Question: I'm having a bug really really weird with Java here!
I have a 'LinkedList' with size three and when I compare it with zero it is evaluated as 'True'!
Why for god's sake does this happen!?
The code:
'''
long depth = 0;
long initial = System.currentTimeMillis();
OthelloStateNode root = new OthelloStateNode(_state);
List<OthelloStateNode> children = root.generateChildren();
System.out.println("SIZE: " + children.size());
if (children.isEmpty()) {
return null;
}
'''
The generateChildren() function:
'''
public List<OthelloStateNode> generateChildren() {
// expand children, if necessary
if (children == null) {
children = new LinkedList<>();
for (OthelloMove move : state.generateMoves()) {
OthelloStateNode child = new OthelloStateNode(state.applyMoveCloning(move));
child.movement = move;
child.parent = this;
children.add(child);
}
}
return children;
}
'''
The output of the 'println' is "SIZE: 3"! There is no reason for it to be 'True'.
Apparently, if I remove the 'System.currentTimeMillis()' it works correctly... But it shouldn't be related with the question if 3 is equal to 0 or not, should it?
Does someone there knows something about this?
Here is the code, if you want to download and test if it also happens in your machine: <URL>

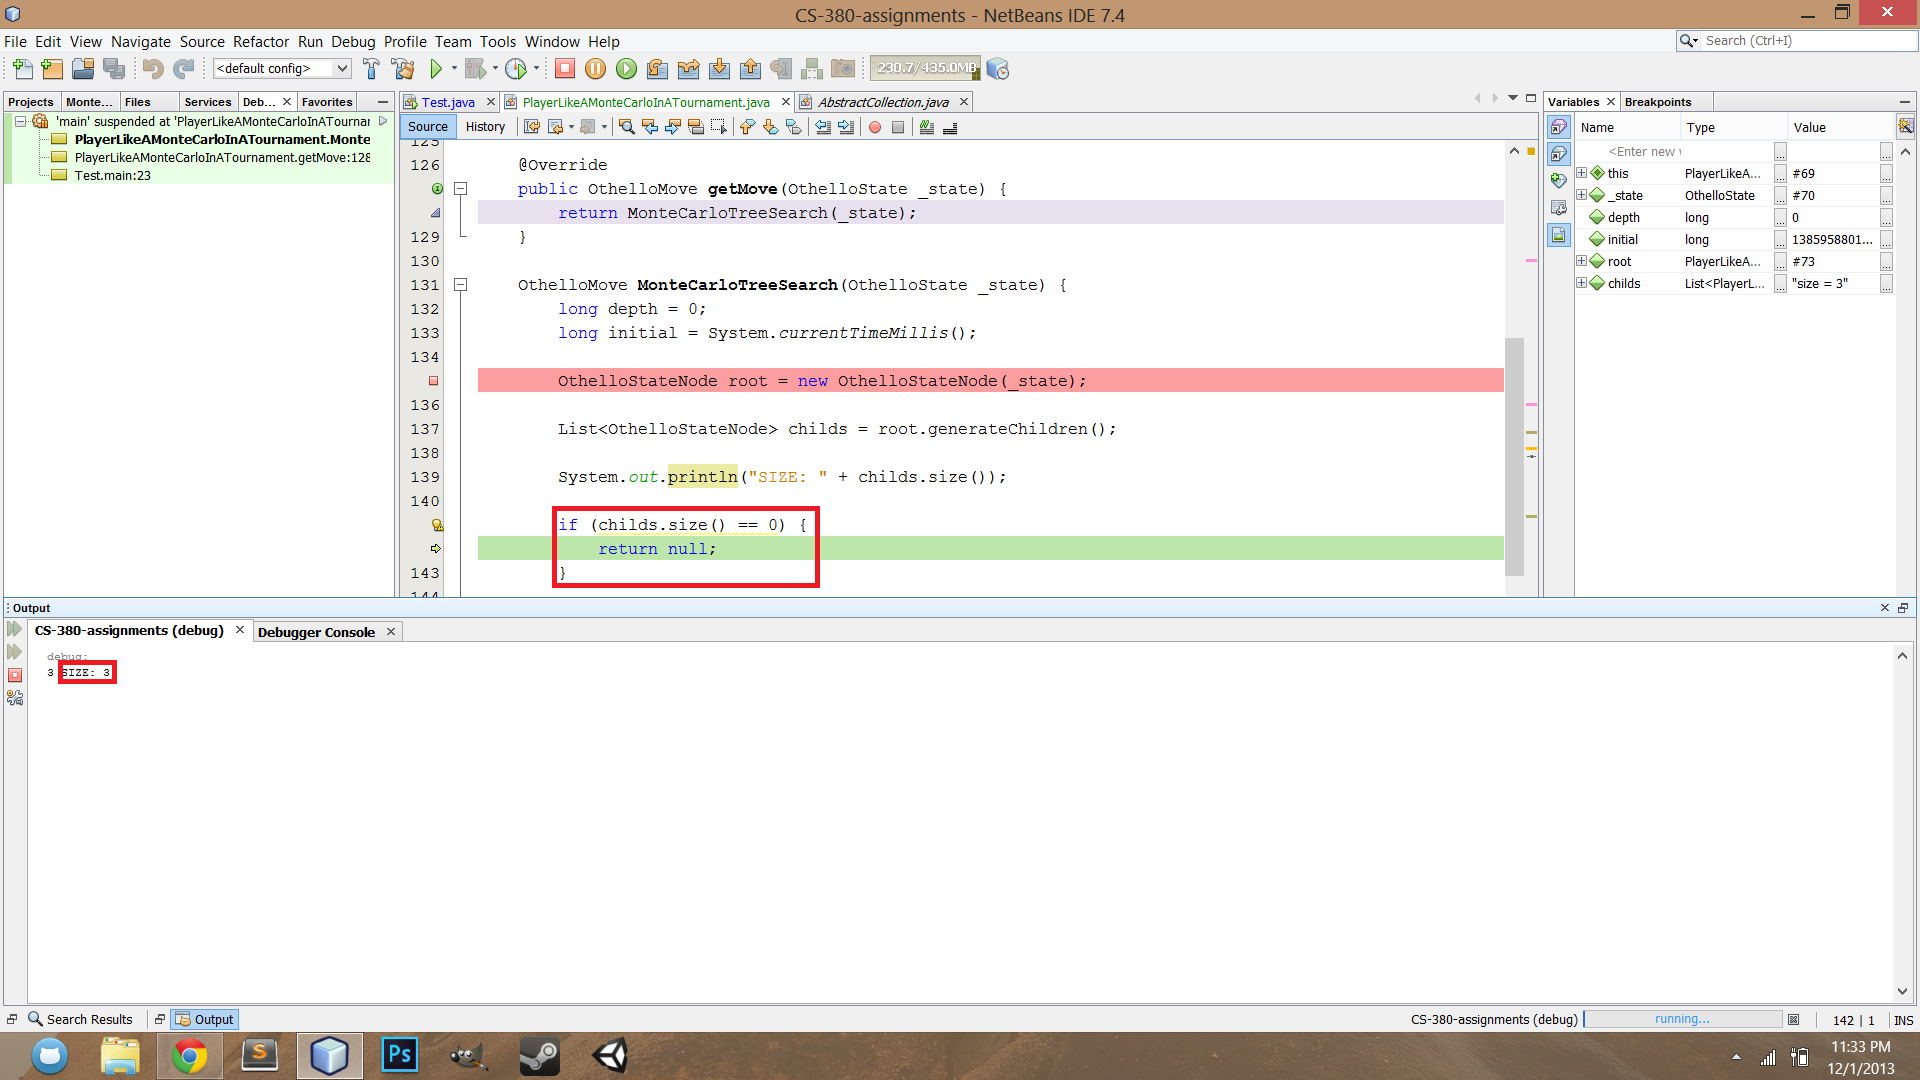
Answer: I think this question definitely falls to the "gray area" because from the code snippet you've provided it just can't happen - linked list definitely works and doesn't have a bug you can rely on it.
So the most obvious reason we can't really provide an answer is that we don't have enough information on this.
Now, You've said something 'interesting' or at least suspicious - when you remove a time measurement it works.
Sometimes this can happen when you're running multiple threads and one thread changes somehow the internal state of the list.
For example: thread A get the reference to List that has 3 elements at time t1.
Thread B also has the same reference.
Thread B changes the state of the list at time t2 (t2 > t1), thread A has no idea about this it just keeps holding the reference and busy with its own work.
At time t3 (t3 > t2) Thread A access the list and obviously its already changed.
This is one possible reason to see such a behaviour.
Another direction to dig into :)
Have you tried to run this in a command line in an "old way" without IDE?
Sometimes (I admit very rarely and in remote debugging mostly) such a thing might happen because your sources are not in sync with what debugger thinks they are.
This might be solved by swiping out you compiled classes and rebuilding everything.
I know its unlikely to be the reason, but it worth mentioning.
Hope this helps somehow